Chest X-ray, PA view. Patient: 27 years old, sex F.
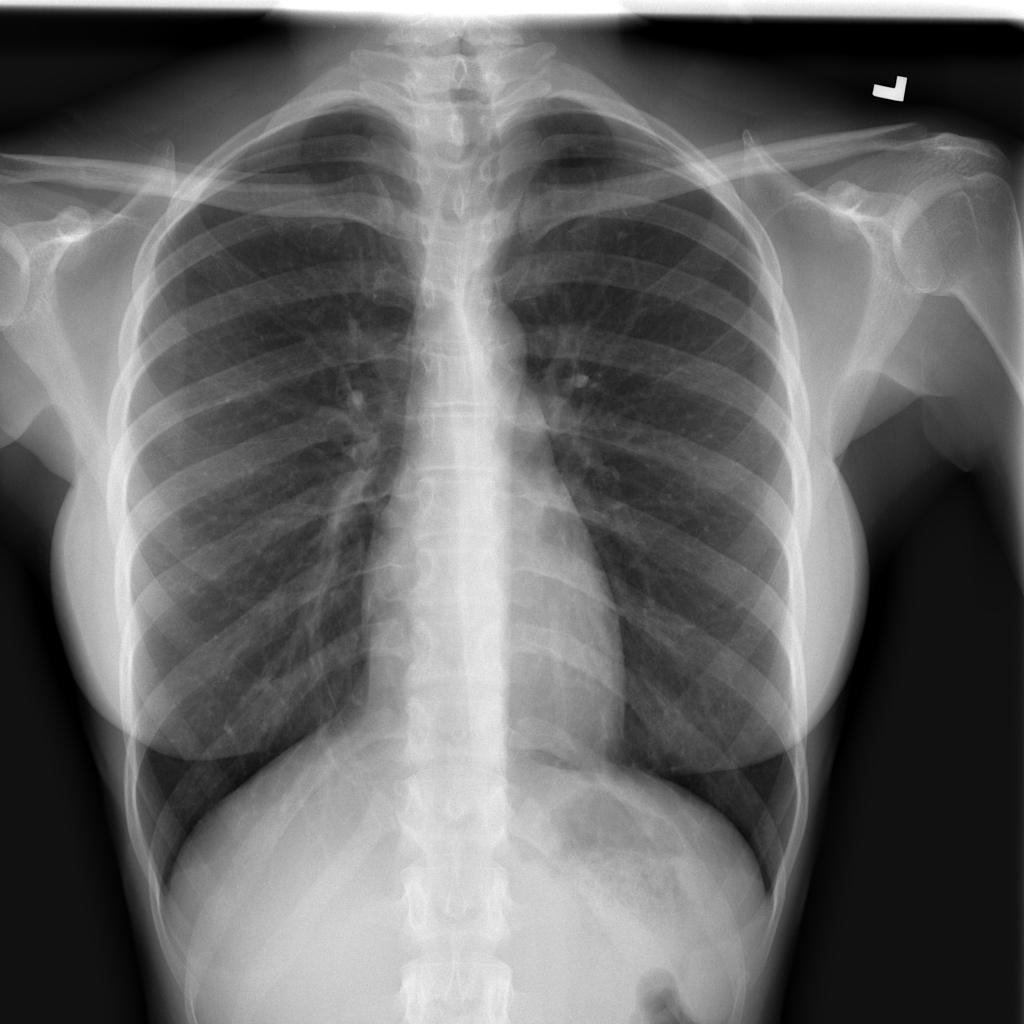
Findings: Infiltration